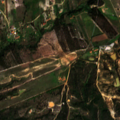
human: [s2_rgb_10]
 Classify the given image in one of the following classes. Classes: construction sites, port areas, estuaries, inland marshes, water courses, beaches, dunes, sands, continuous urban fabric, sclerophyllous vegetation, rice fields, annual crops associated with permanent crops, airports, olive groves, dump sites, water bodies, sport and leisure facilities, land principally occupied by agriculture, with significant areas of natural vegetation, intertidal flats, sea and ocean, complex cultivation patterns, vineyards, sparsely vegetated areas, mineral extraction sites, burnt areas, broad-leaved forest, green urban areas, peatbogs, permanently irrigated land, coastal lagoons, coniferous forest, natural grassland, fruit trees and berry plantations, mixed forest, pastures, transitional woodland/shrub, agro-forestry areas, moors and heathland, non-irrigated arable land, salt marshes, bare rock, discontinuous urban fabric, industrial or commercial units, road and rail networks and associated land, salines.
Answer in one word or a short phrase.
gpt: non-irrigated arable land, pastures, land principally occupied by agriculture, with significant areas of natural vegetation, broad-leaved forest, mixed forest, sclerophyllous vegetation